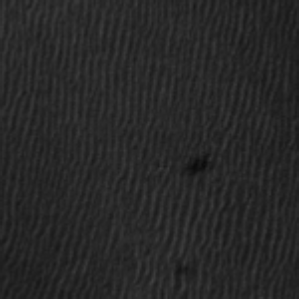
Label: frost